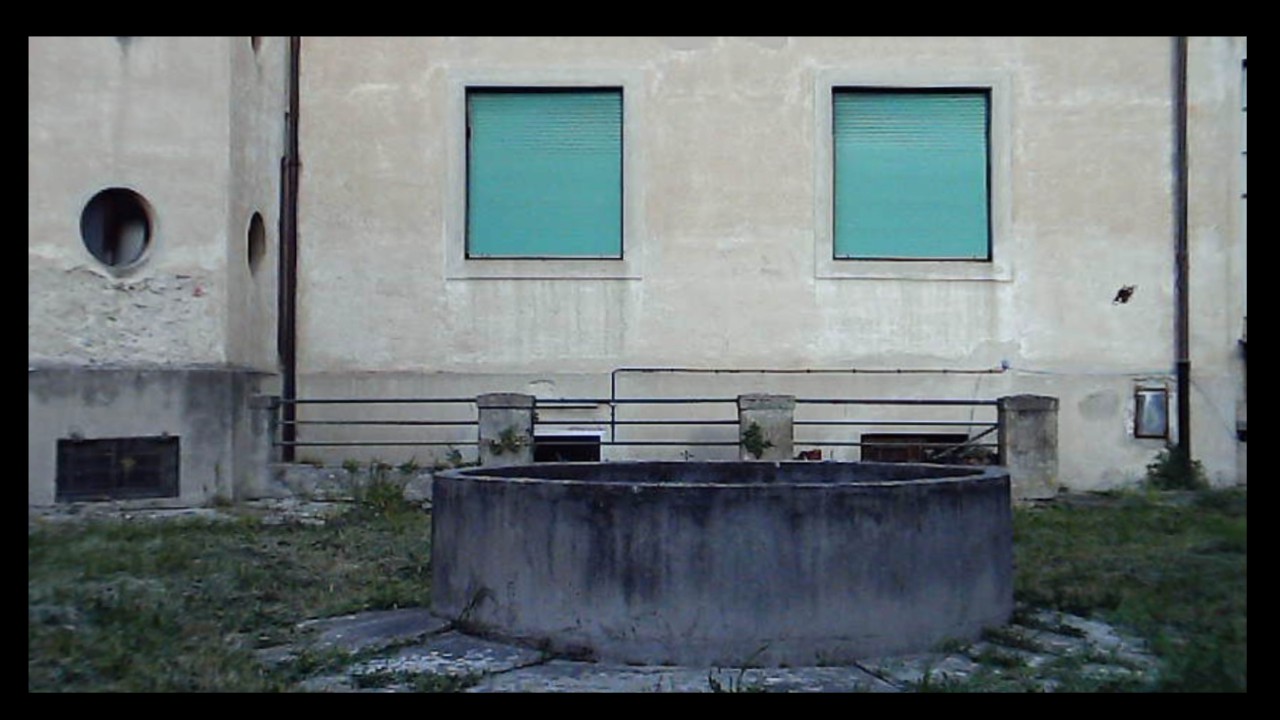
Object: DarwinFPV cineape20